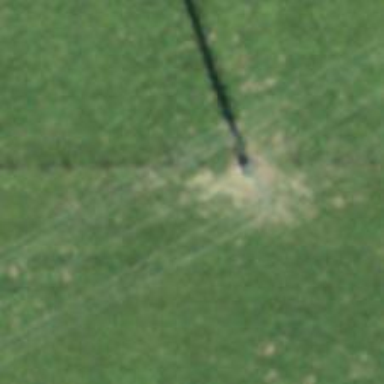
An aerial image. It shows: Power line is depicted.